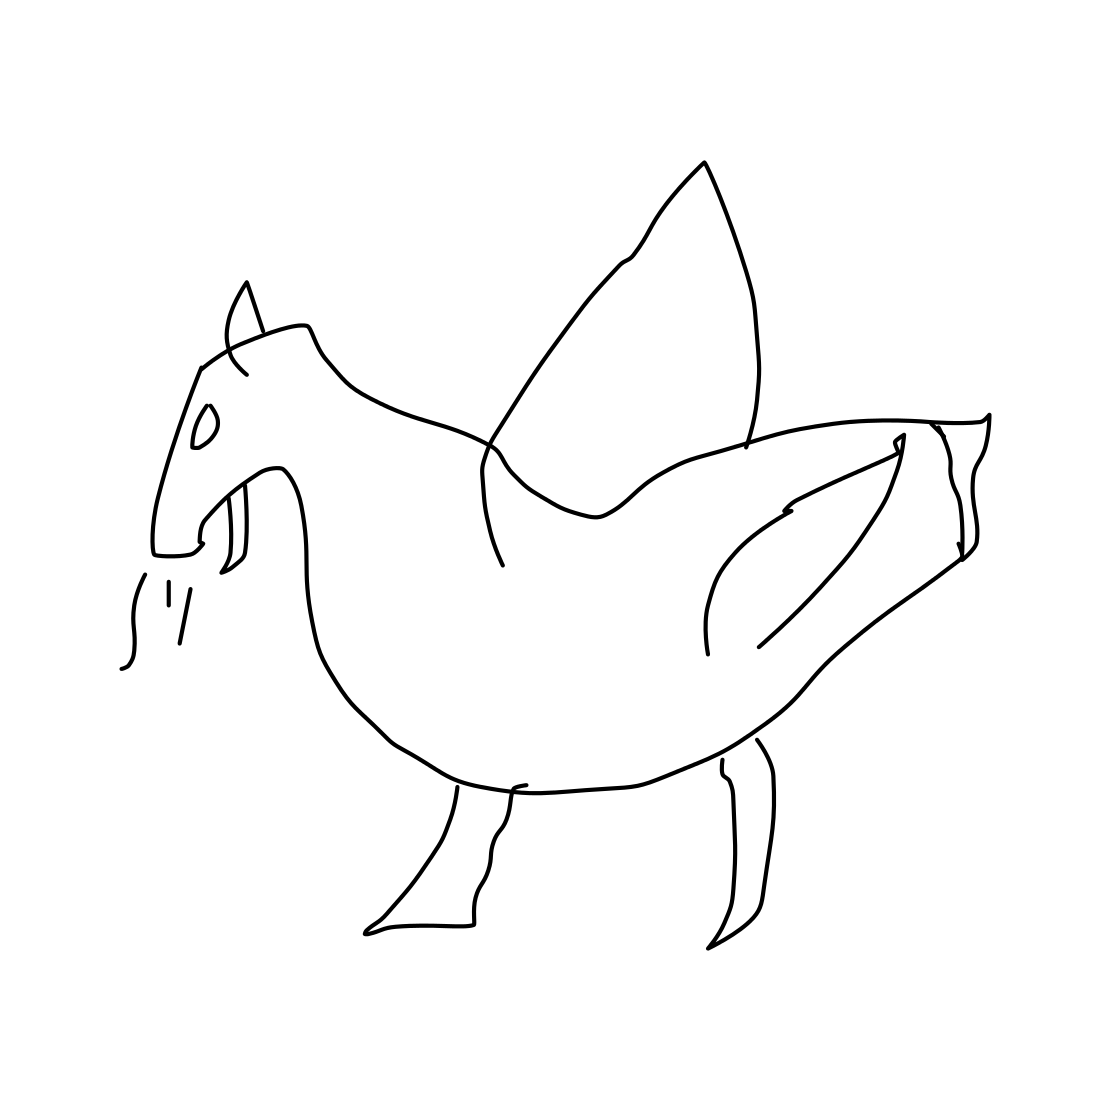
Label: dragon